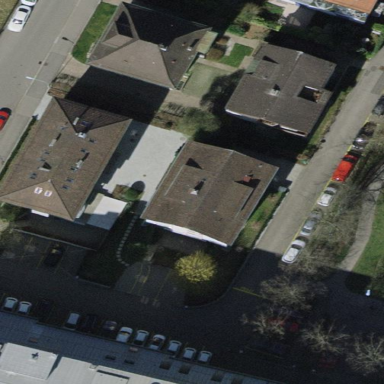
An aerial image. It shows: Residential building with gambrel roof shape.